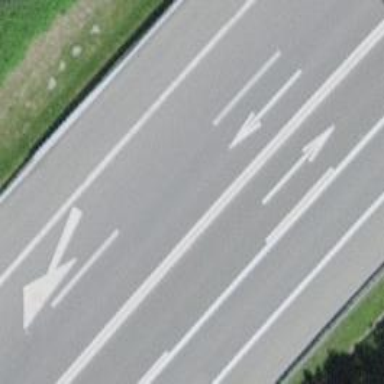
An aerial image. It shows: Asphalt trunk highway.